Question: ...
I want to ask about use of effects, so I have a few buttons and each button if pressed will display the HTML element '<div>' and I've made the code
'''
$(document).ready(function(){
$('#label').click(function(){
$('#menu1').toggle("speed");
});
$('#label2').click(function(){
$('#menu2').fadeToggle("speed");
});
$('#label3').click(function(){
$('#menu3').slideToggle("speed");
});
});
'''

I would like if one of the menu is clicked element from another menu closed.
I ask for guidance and what's the solution?
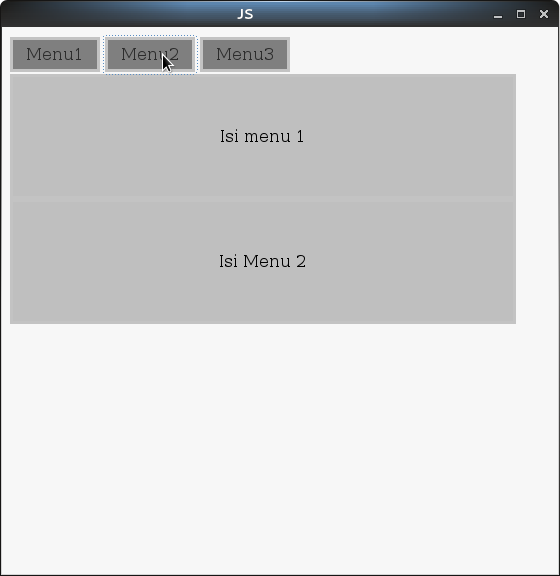
Answer: Give the items a common class and call
'''
$('.menu-item:visible').hide();
'''
'''
$(".tabs").on("click", "a", function () {
var anchor = $(this),
id = anchor.attr("href"),
menuToToggle = $(id);
anchor.closest("li").toggleClass("active", !menuToToggle.is(":visible")).siblings(".active").removeClass("active");
$(".menu-item:visible").not(menuToToggle).hide();
menuToToggle.fadeToggle();
});
'''
'''
.menu-item { display: none; }
li.active{ background-color: yellow; }
'''
'''
<script src="https://ajax.googleapis.com/ajax/libs/jquery/1.11.1/jquery.min.js"></script>
<ul class="tabs">
<li><a href="#menu1">One</a></li>
<li><a href="#menu2">Two</a></li>
<li><a href="#menu3">Three</a></li>
</ul>
<div id="menu1" class="menu-item">Menu 1 item</div>
<div id="menu2" class="menu-item">Menu 2 item</div>
<div id="menu3" class="menu-item">Menu 3 item</div>
'''